Aerial crown-view tile of a tropical tree (Barro Colorado Island, Panama), acquired 20250715:
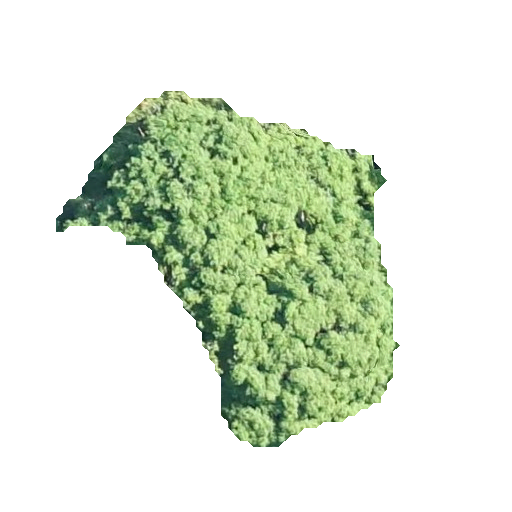
Species: Tabebuia rosea
GBIF accepted scientific name: Tabebuia rosea
Crown area: 103.676 m²